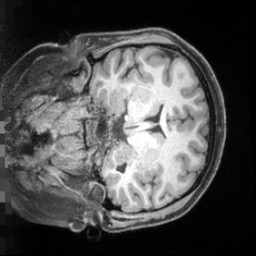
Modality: T1w
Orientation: coronal
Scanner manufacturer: siemens
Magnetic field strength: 3 T
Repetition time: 2.55 s